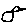
Label: bird